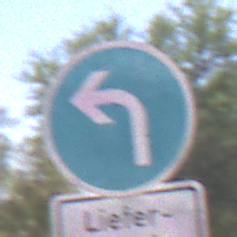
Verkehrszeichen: VorgeschriebeneFahrtrichtungLinks
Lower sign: BesondereFahrzeugeUndTransportgueter5
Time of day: Midday
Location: Outdoor (RoadRail)
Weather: Clear
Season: NotSpecified
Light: Natural